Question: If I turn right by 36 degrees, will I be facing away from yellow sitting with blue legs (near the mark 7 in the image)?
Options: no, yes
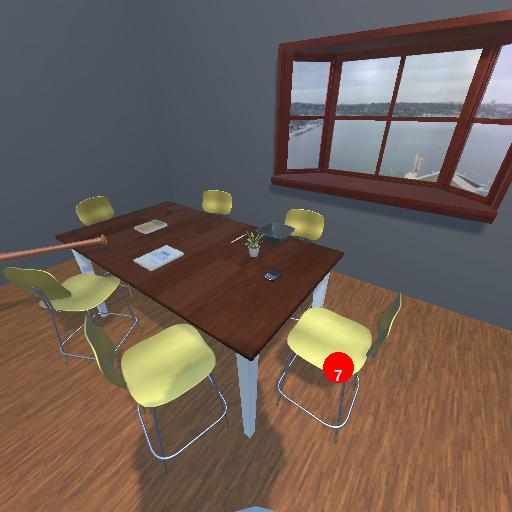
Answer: no